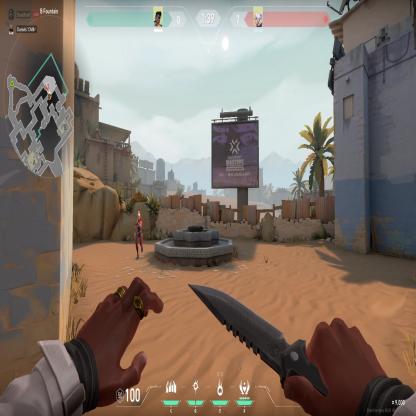
Label: enemy